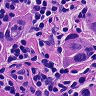
Metastatic tissue present: yes